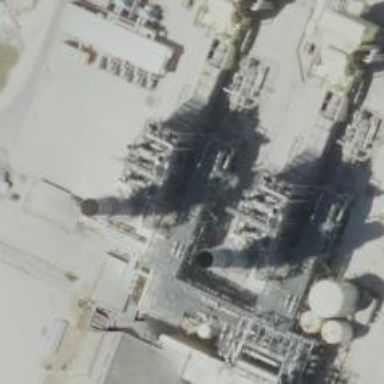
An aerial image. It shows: Gas turbine generator powered by gas.